Brain MRI, t1w sequence, axial 2D slice.
Patient: age 23, sex F, weight 78 kg, height 1.78 m
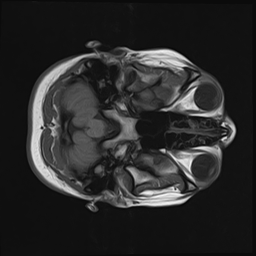